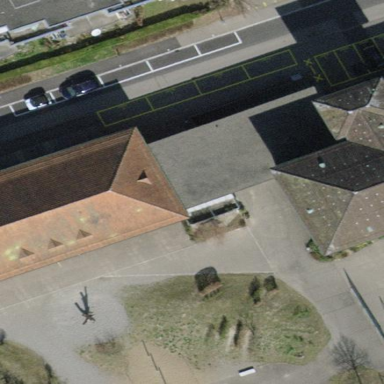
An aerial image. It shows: School building.